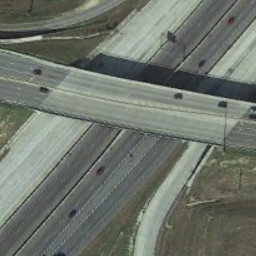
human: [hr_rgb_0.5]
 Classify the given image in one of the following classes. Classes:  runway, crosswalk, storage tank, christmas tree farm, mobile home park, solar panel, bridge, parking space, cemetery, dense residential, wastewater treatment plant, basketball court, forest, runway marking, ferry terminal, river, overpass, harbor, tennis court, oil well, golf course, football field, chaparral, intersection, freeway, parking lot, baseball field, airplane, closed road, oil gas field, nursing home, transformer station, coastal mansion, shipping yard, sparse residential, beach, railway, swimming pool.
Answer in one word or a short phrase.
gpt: overpass